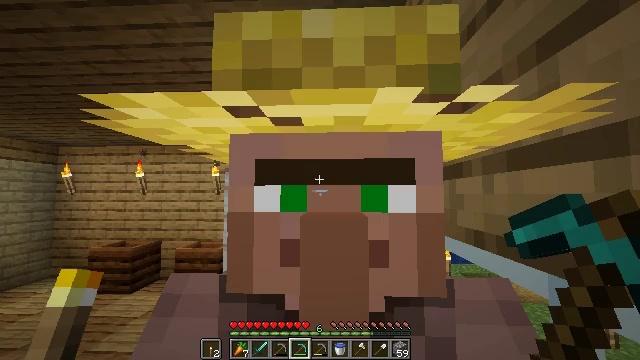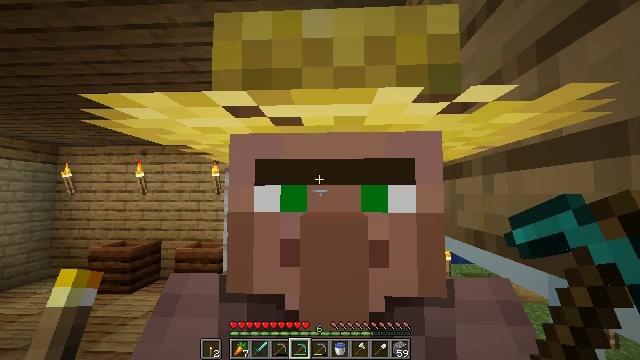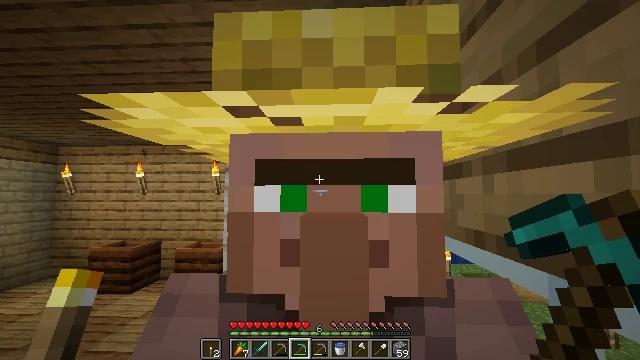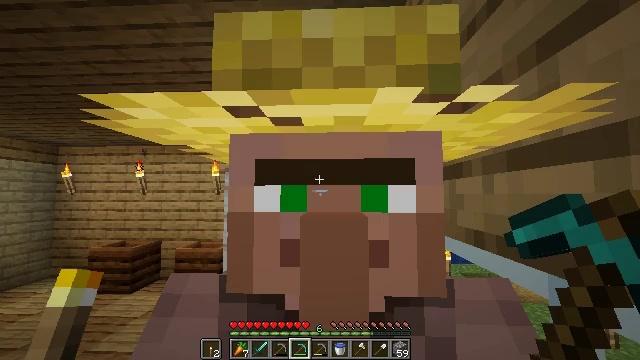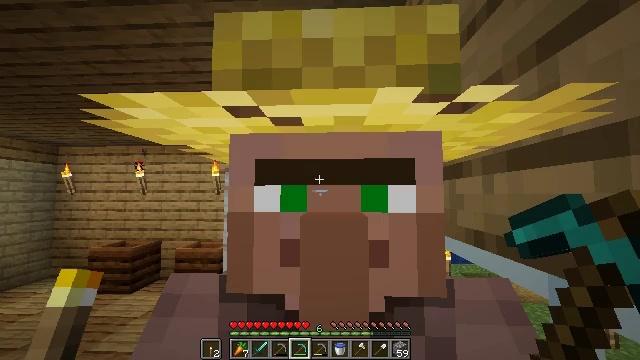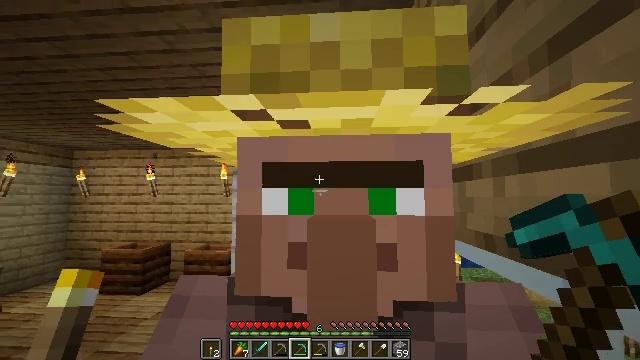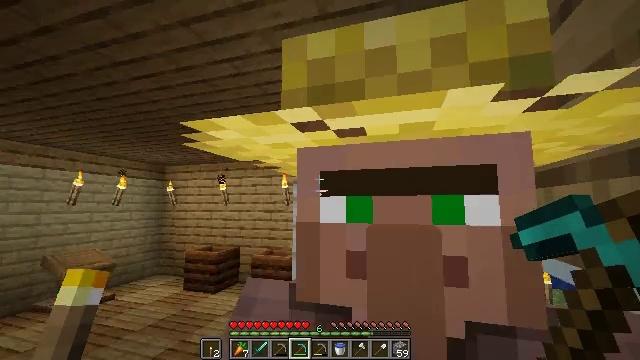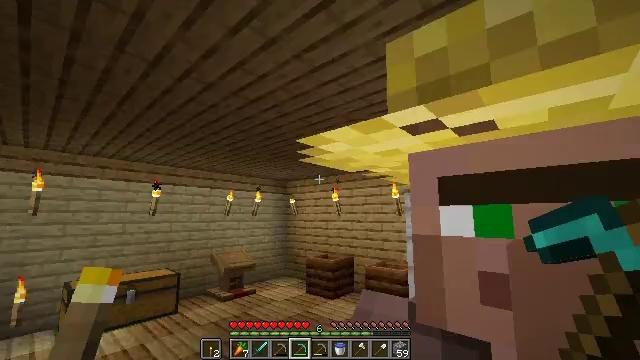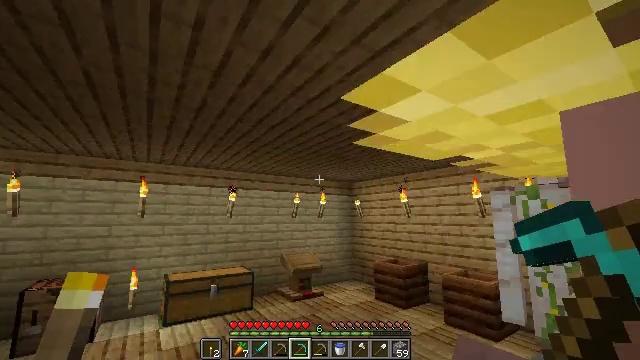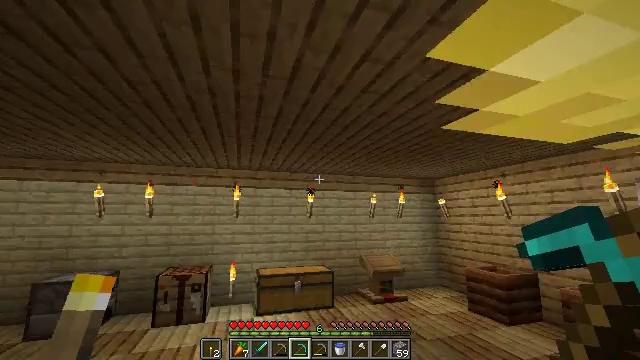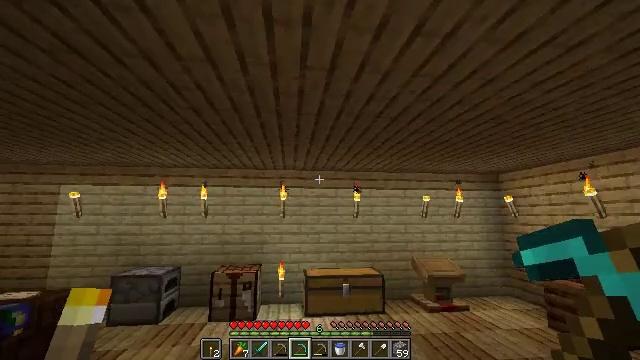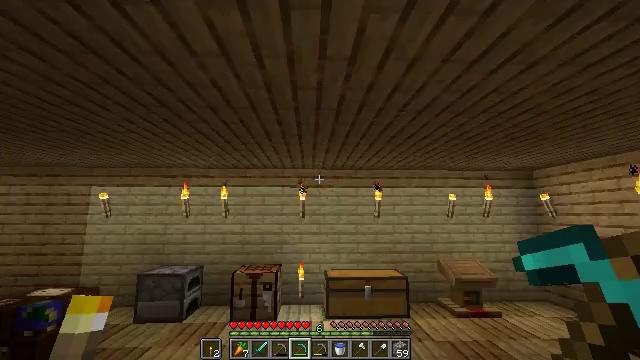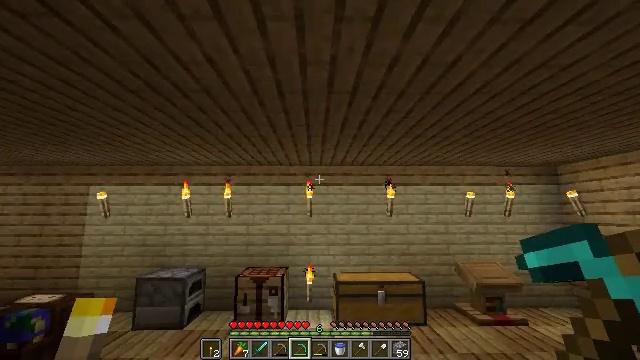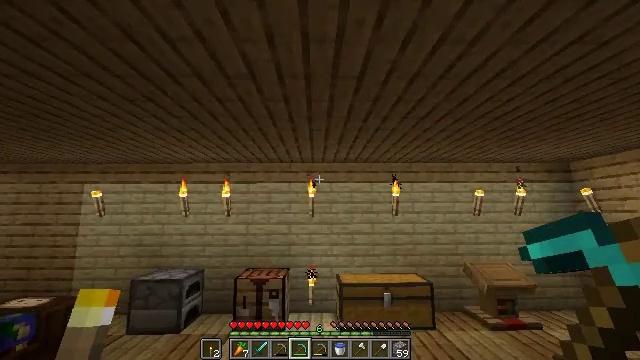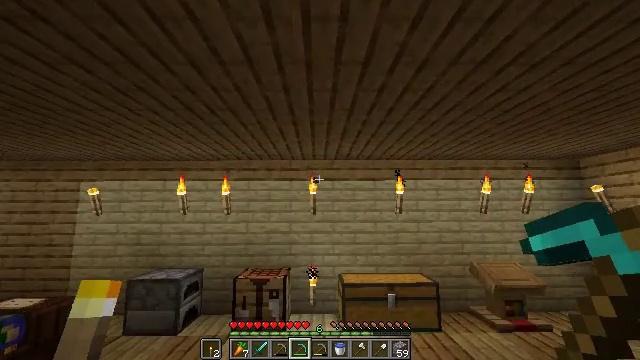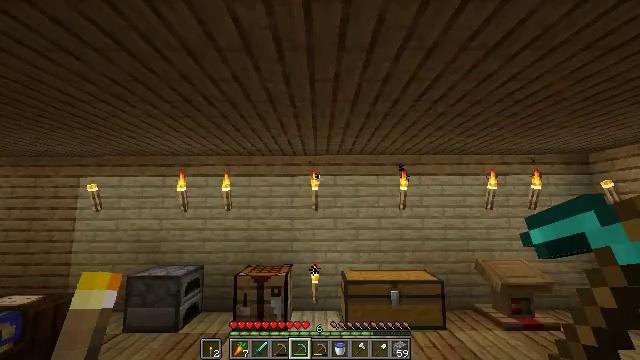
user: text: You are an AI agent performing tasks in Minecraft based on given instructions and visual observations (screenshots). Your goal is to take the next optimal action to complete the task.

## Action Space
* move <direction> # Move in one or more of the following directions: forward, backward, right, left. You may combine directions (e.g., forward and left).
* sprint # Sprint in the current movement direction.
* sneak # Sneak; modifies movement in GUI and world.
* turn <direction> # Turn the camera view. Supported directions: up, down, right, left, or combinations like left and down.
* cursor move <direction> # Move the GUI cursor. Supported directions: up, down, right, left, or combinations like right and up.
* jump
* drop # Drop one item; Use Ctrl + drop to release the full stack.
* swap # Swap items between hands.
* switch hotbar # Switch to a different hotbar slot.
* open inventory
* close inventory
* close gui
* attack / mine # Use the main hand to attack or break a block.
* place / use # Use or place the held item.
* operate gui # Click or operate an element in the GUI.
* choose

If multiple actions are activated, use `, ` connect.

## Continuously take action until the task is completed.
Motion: motion action
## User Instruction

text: Mine planks.
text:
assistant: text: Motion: open inventory
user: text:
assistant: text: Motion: no_op
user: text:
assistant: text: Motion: no_op
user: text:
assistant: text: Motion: no_op
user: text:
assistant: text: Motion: turn left
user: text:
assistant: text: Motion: turn left and up
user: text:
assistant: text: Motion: move forward, turn left and up
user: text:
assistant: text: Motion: move forward, turn left
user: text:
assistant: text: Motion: move forward, turn left
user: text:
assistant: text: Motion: move forward, turn left
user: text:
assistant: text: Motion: move forward, turn left
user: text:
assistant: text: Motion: move forward, turn left
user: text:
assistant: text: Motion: move forward
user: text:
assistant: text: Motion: move forward
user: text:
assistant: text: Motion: move forward
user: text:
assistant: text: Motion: move forward, turn left and down
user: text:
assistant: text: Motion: move forward
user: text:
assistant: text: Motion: move forward
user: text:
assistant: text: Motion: move forward
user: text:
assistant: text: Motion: move forward
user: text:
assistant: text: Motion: move forward
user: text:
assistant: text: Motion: move forward
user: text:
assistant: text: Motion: move forward
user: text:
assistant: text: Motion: move forward
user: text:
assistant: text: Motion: move forward, turn right and down
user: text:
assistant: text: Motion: move forward, turn right and down
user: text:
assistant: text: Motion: move forward, turn right
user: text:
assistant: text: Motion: move forward, turn right
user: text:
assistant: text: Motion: move forward, turn right and down
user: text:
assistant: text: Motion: move forward, turn right and down